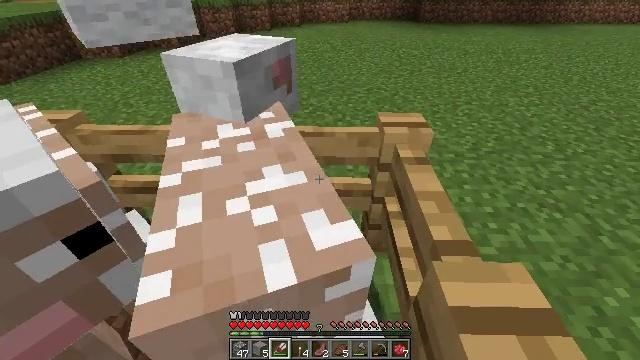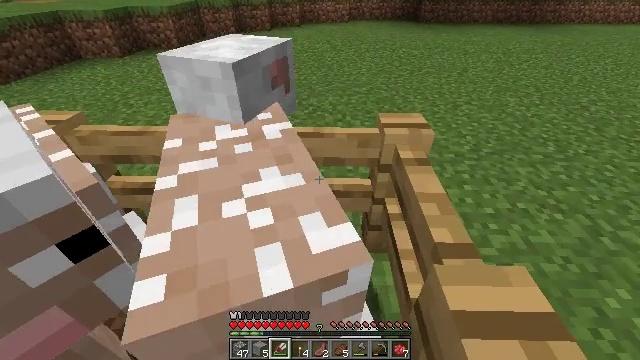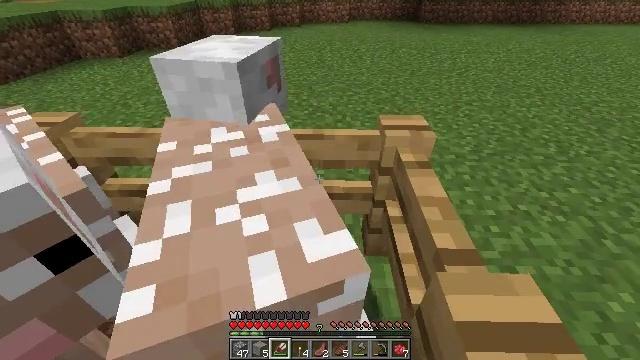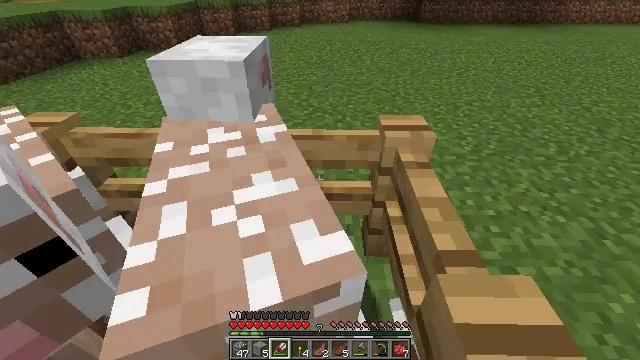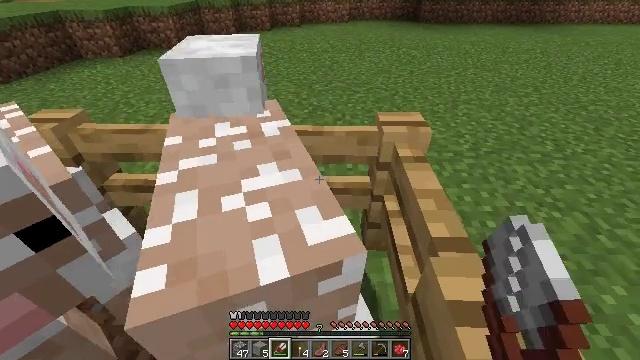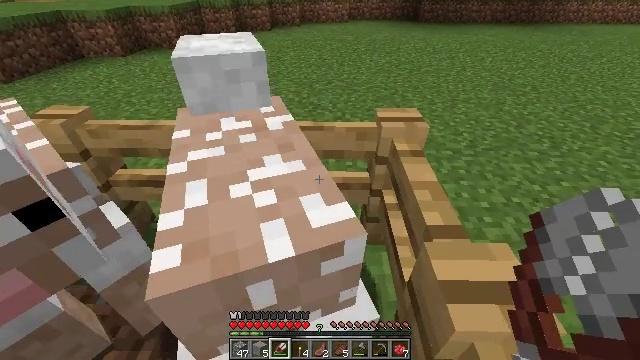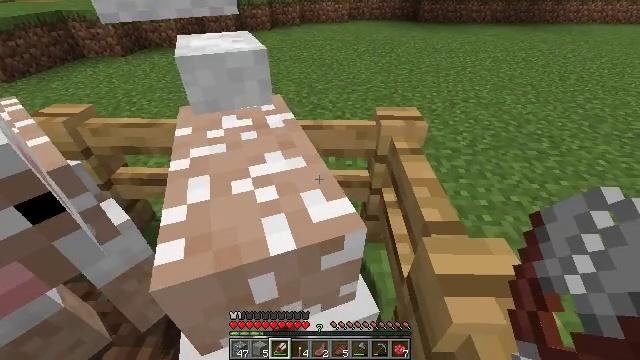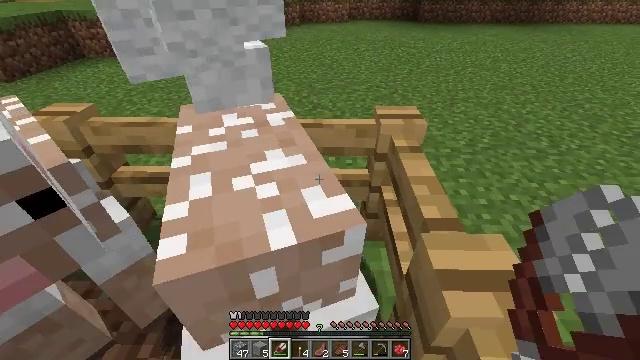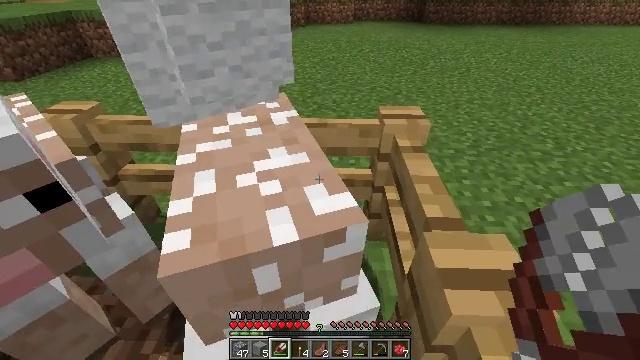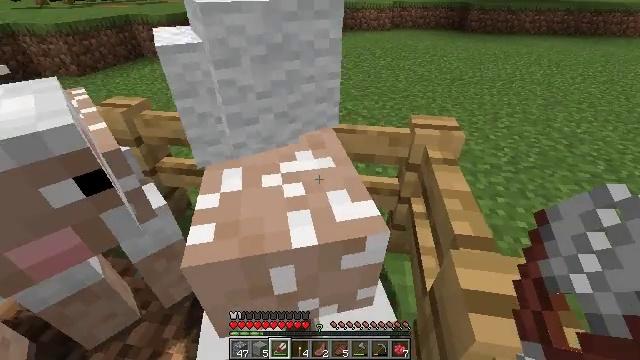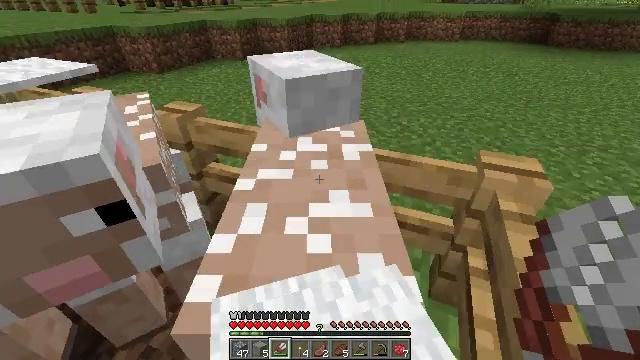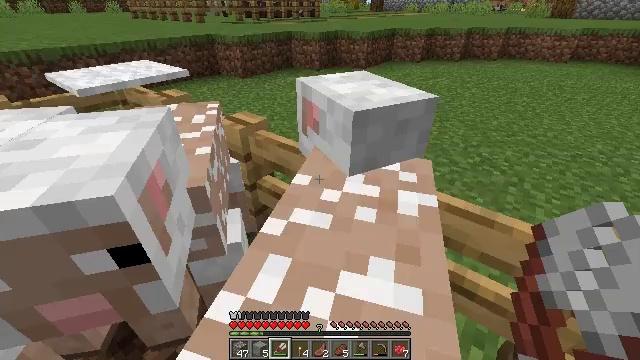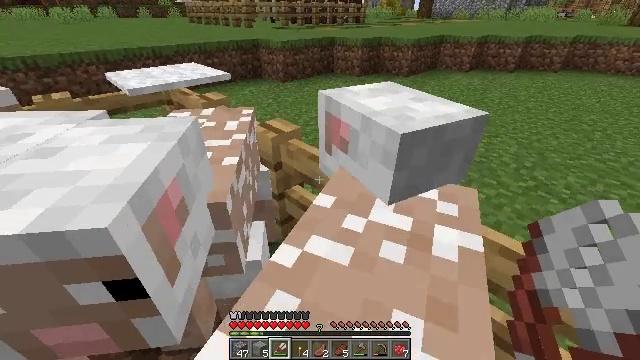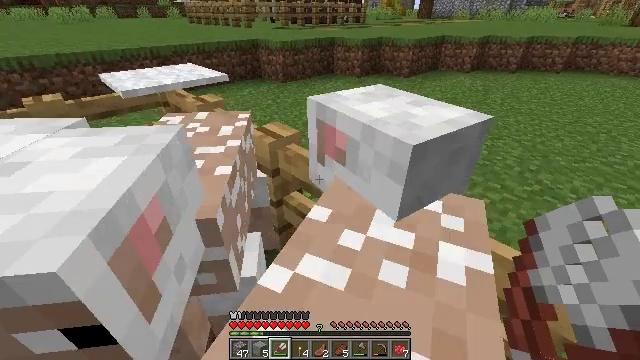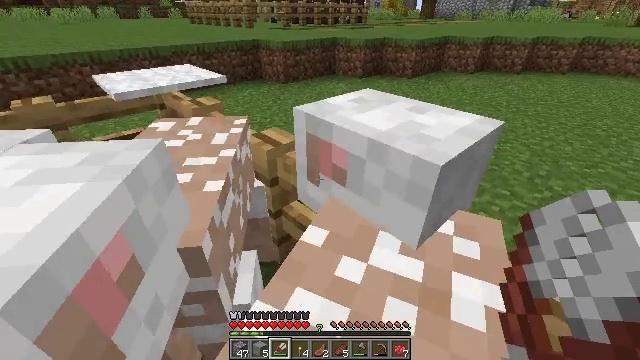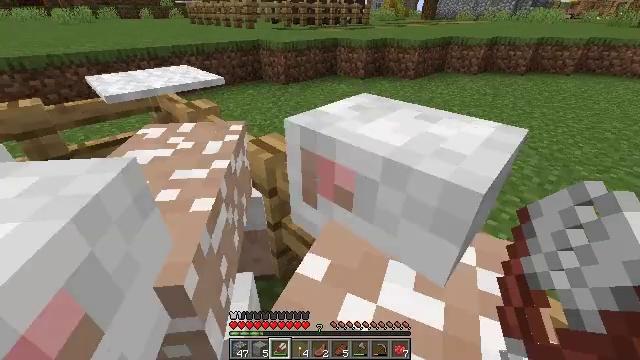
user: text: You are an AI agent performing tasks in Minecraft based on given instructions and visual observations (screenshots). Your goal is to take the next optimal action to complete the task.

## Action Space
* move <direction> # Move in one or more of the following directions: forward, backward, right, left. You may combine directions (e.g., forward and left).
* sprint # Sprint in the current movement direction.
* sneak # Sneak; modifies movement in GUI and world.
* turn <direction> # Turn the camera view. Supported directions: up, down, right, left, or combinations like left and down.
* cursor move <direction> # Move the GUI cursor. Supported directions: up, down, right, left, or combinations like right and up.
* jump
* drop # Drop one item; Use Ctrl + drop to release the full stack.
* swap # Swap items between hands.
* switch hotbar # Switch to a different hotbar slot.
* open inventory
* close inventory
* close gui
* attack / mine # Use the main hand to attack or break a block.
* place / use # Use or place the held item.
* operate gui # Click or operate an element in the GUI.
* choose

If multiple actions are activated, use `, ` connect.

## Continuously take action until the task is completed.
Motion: motion action
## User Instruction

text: Craft an iron door.
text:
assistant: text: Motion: no_op
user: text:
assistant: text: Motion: no_op
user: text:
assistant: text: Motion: no_op
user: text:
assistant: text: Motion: no_op
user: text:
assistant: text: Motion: no_op
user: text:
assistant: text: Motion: no_op
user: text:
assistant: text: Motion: no_op
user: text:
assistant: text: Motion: no_op
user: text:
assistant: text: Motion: move forward, turn left and up
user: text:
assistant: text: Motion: move forward, turn left and up
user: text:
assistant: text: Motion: move forward, turn left and up
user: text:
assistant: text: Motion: move forward, turn left
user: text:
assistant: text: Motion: move forward
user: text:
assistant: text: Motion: move forward
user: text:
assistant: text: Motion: move forward
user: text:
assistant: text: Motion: move forward
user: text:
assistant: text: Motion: move forward
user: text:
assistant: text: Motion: move forward
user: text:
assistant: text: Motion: turn left and down
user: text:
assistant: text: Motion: turn left
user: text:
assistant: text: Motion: turn left and up
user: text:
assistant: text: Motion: turn left
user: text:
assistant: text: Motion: turn left
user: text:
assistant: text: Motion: turn left
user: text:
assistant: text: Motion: turn left
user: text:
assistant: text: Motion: turn left
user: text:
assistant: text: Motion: move forward, turn left and up
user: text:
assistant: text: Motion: move forward
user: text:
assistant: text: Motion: move forward
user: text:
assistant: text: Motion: move forward